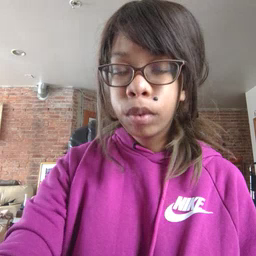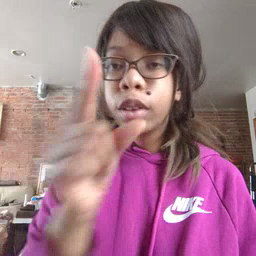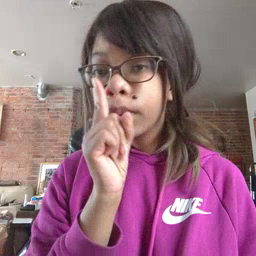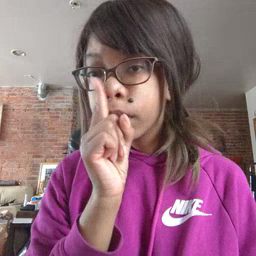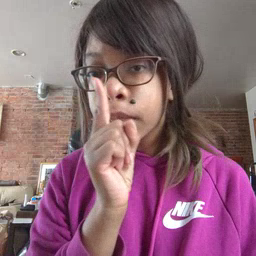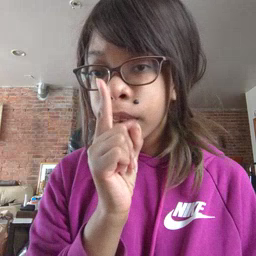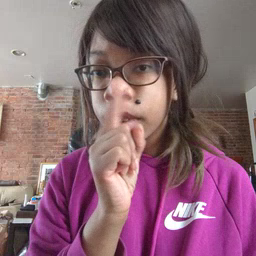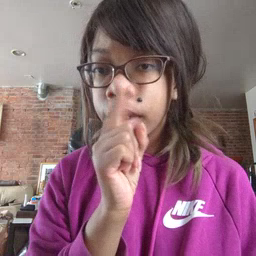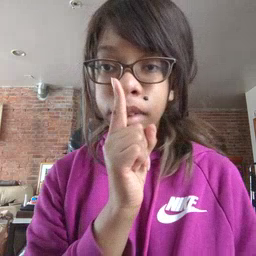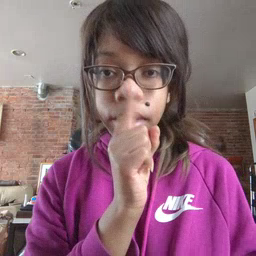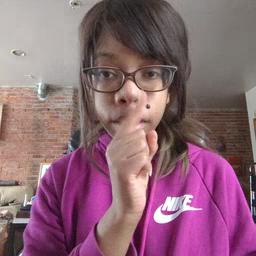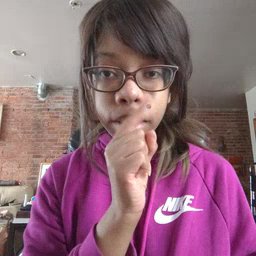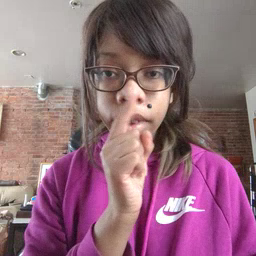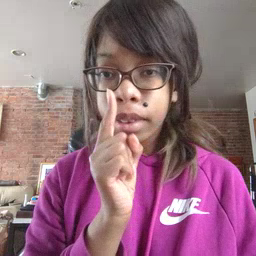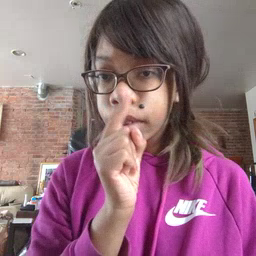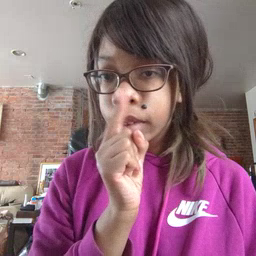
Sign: mouse